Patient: sex M, age 68
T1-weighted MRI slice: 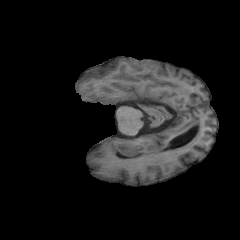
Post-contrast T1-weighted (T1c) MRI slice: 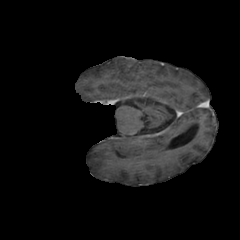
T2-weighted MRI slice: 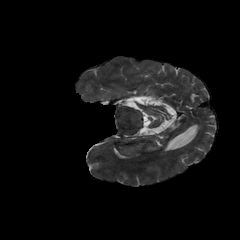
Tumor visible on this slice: no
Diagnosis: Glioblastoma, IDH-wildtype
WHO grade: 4